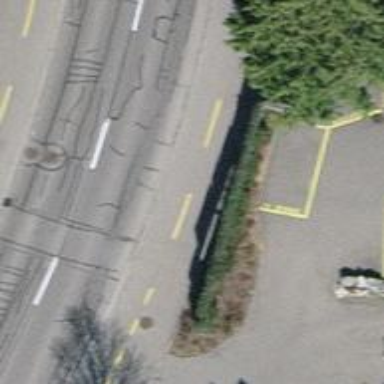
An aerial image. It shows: Asphalt path that serves as sidewalk.